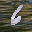
Label: 6